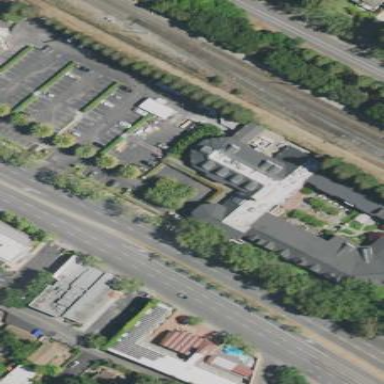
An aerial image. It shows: Hotel building.